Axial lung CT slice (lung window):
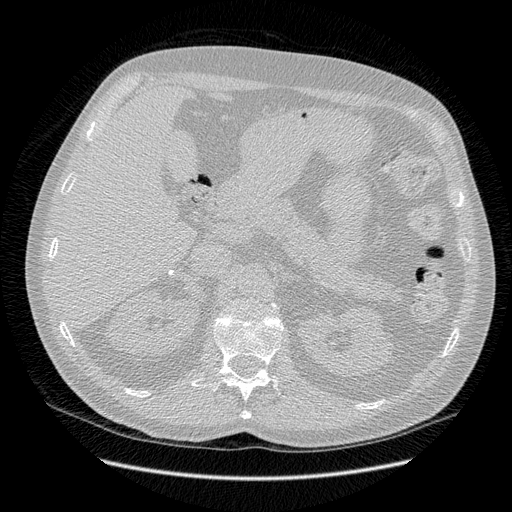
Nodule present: no